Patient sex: M
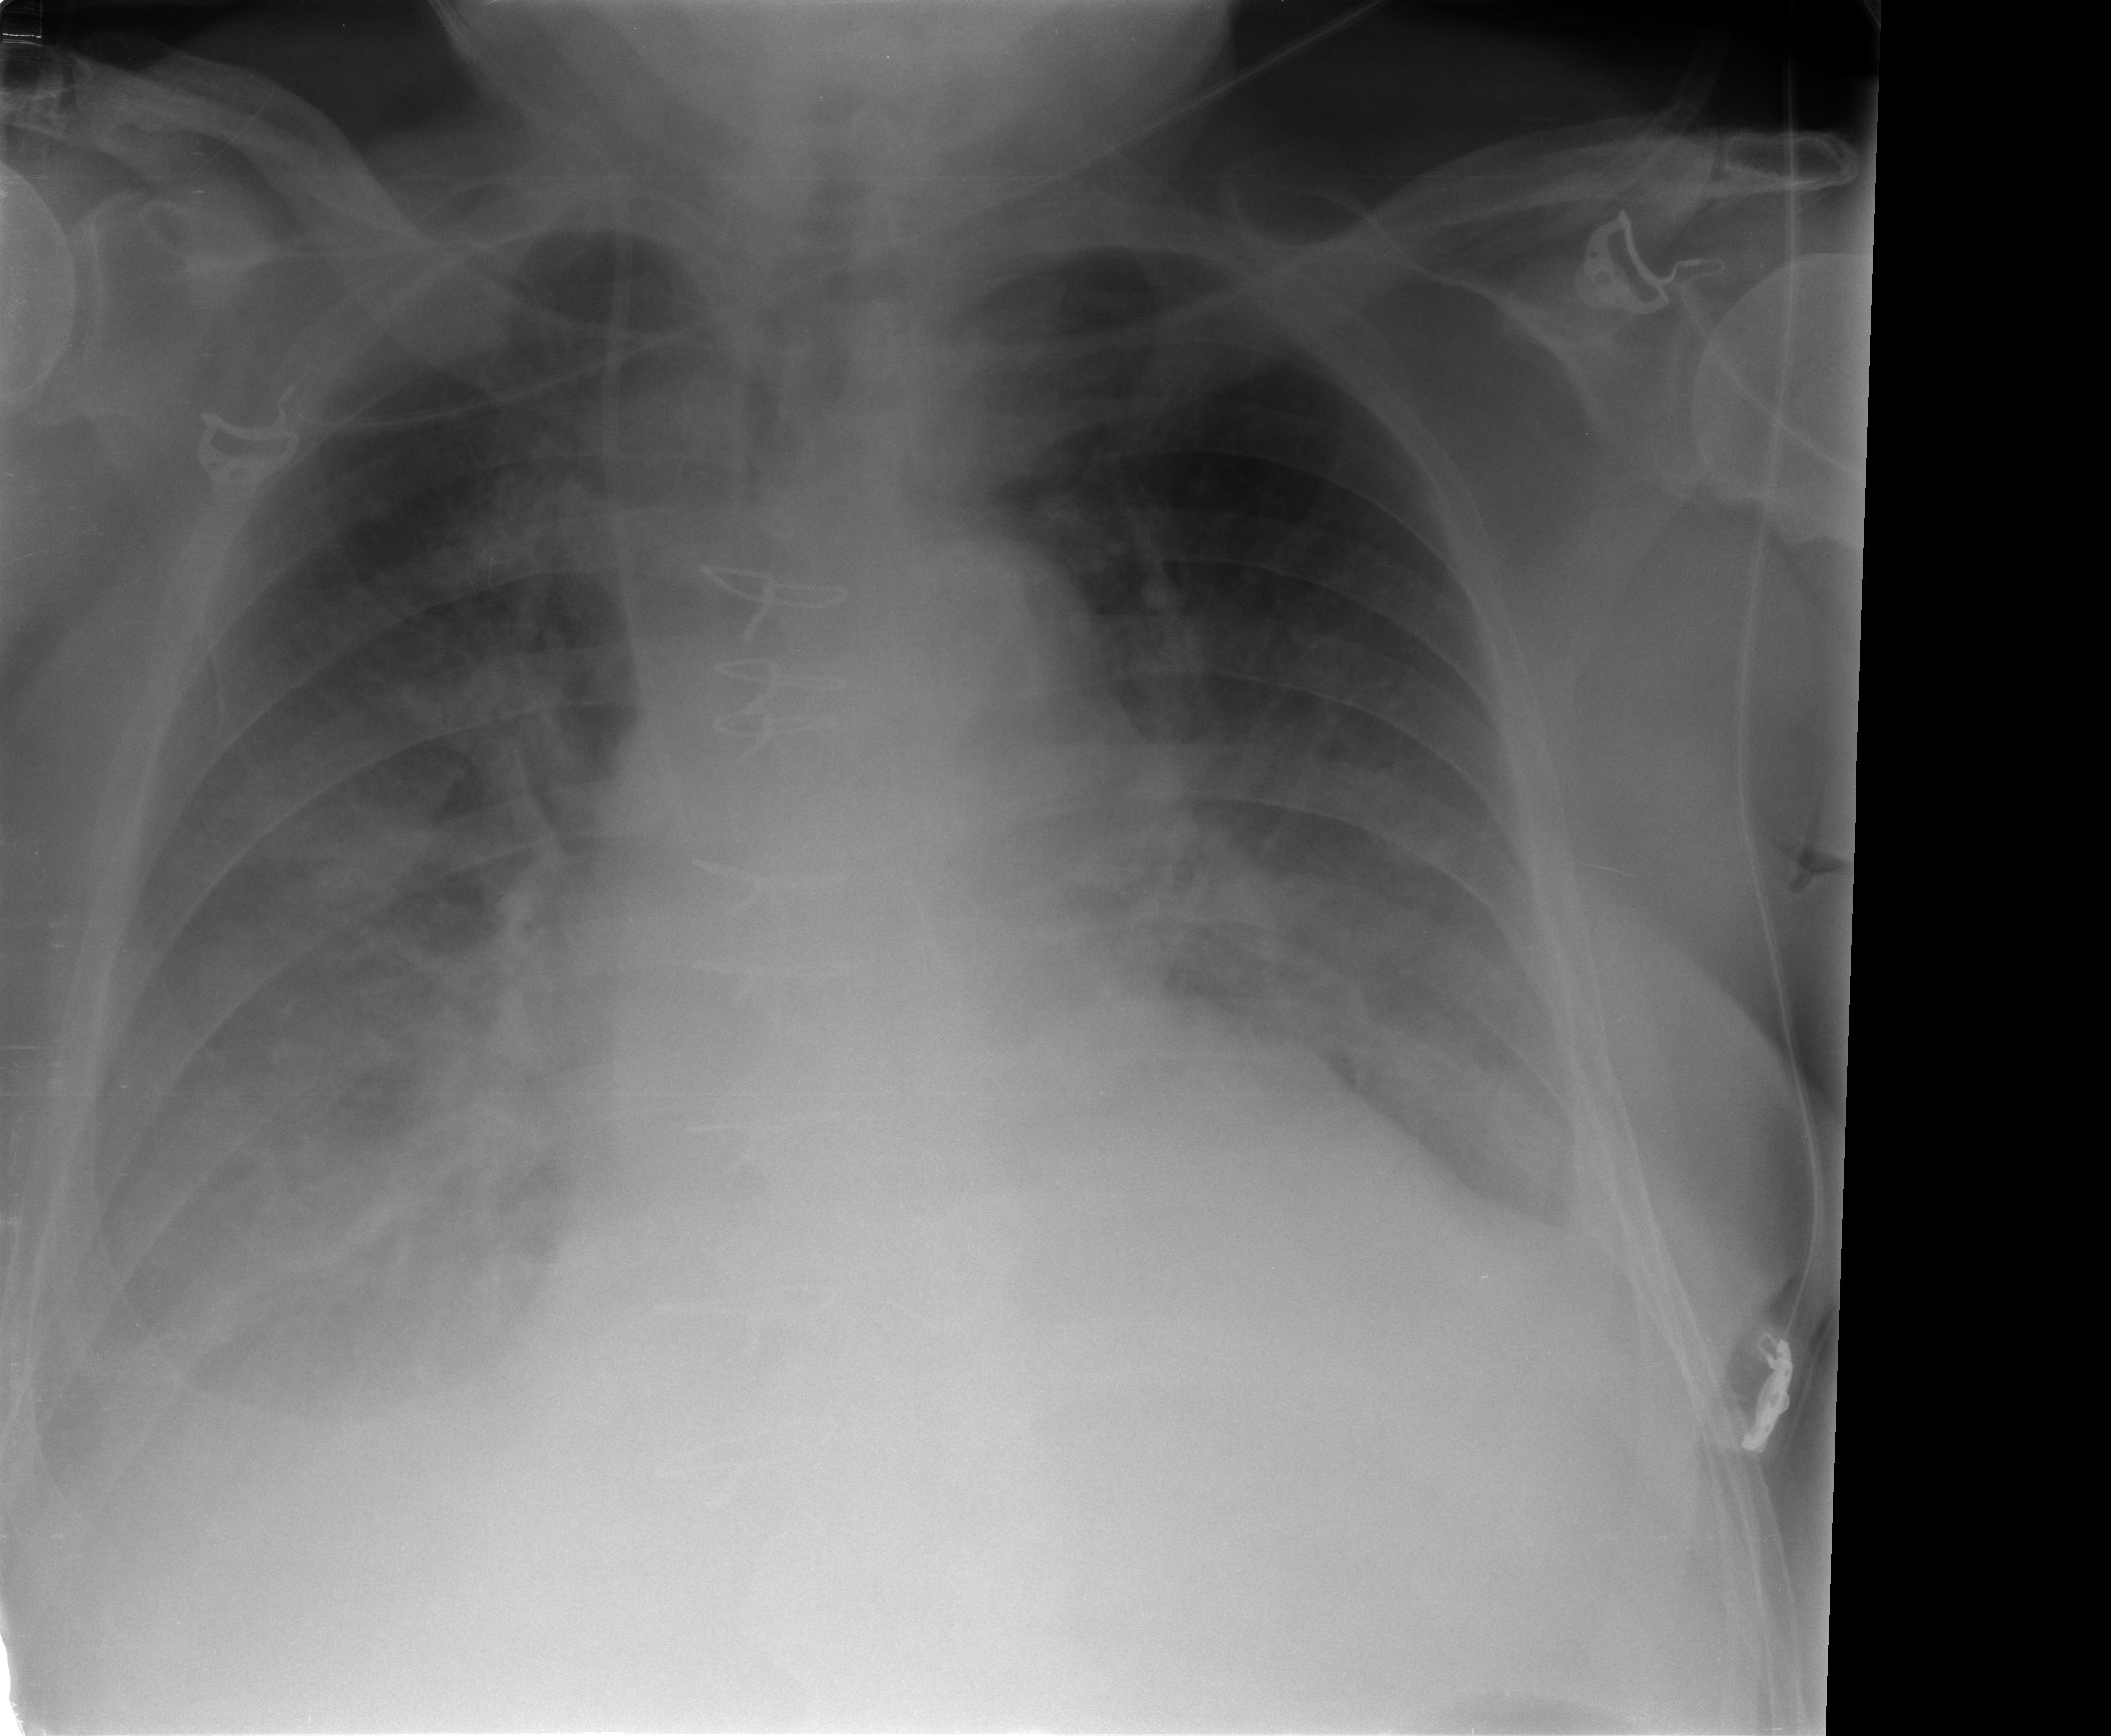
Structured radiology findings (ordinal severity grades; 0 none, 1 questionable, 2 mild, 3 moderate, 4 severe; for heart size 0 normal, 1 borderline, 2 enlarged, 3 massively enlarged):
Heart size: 2
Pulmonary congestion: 3
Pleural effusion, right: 3
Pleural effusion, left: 2
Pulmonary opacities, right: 2
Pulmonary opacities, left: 1
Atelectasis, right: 3
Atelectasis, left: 2